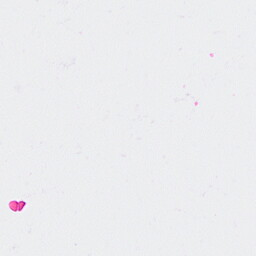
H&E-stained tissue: Breast